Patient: sex M, age 57
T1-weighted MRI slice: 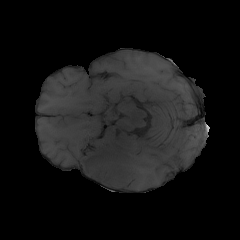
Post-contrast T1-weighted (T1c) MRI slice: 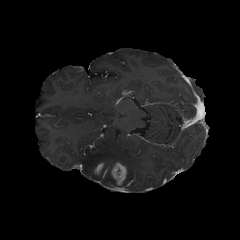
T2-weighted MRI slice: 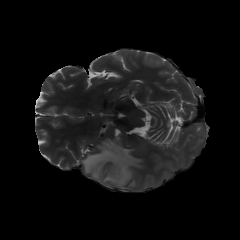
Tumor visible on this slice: yes
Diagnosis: Glioblastoma, IDH-wildtype
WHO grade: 4